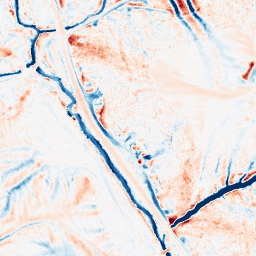
Category: edge_preserving
Decomposition family: median
Decomposition parameters: size: 15
Upsampling method: sinc_hamming
Upsampling parameters: scale: 8
kernel_size: 16
Upsampling scale: 8